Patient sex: M
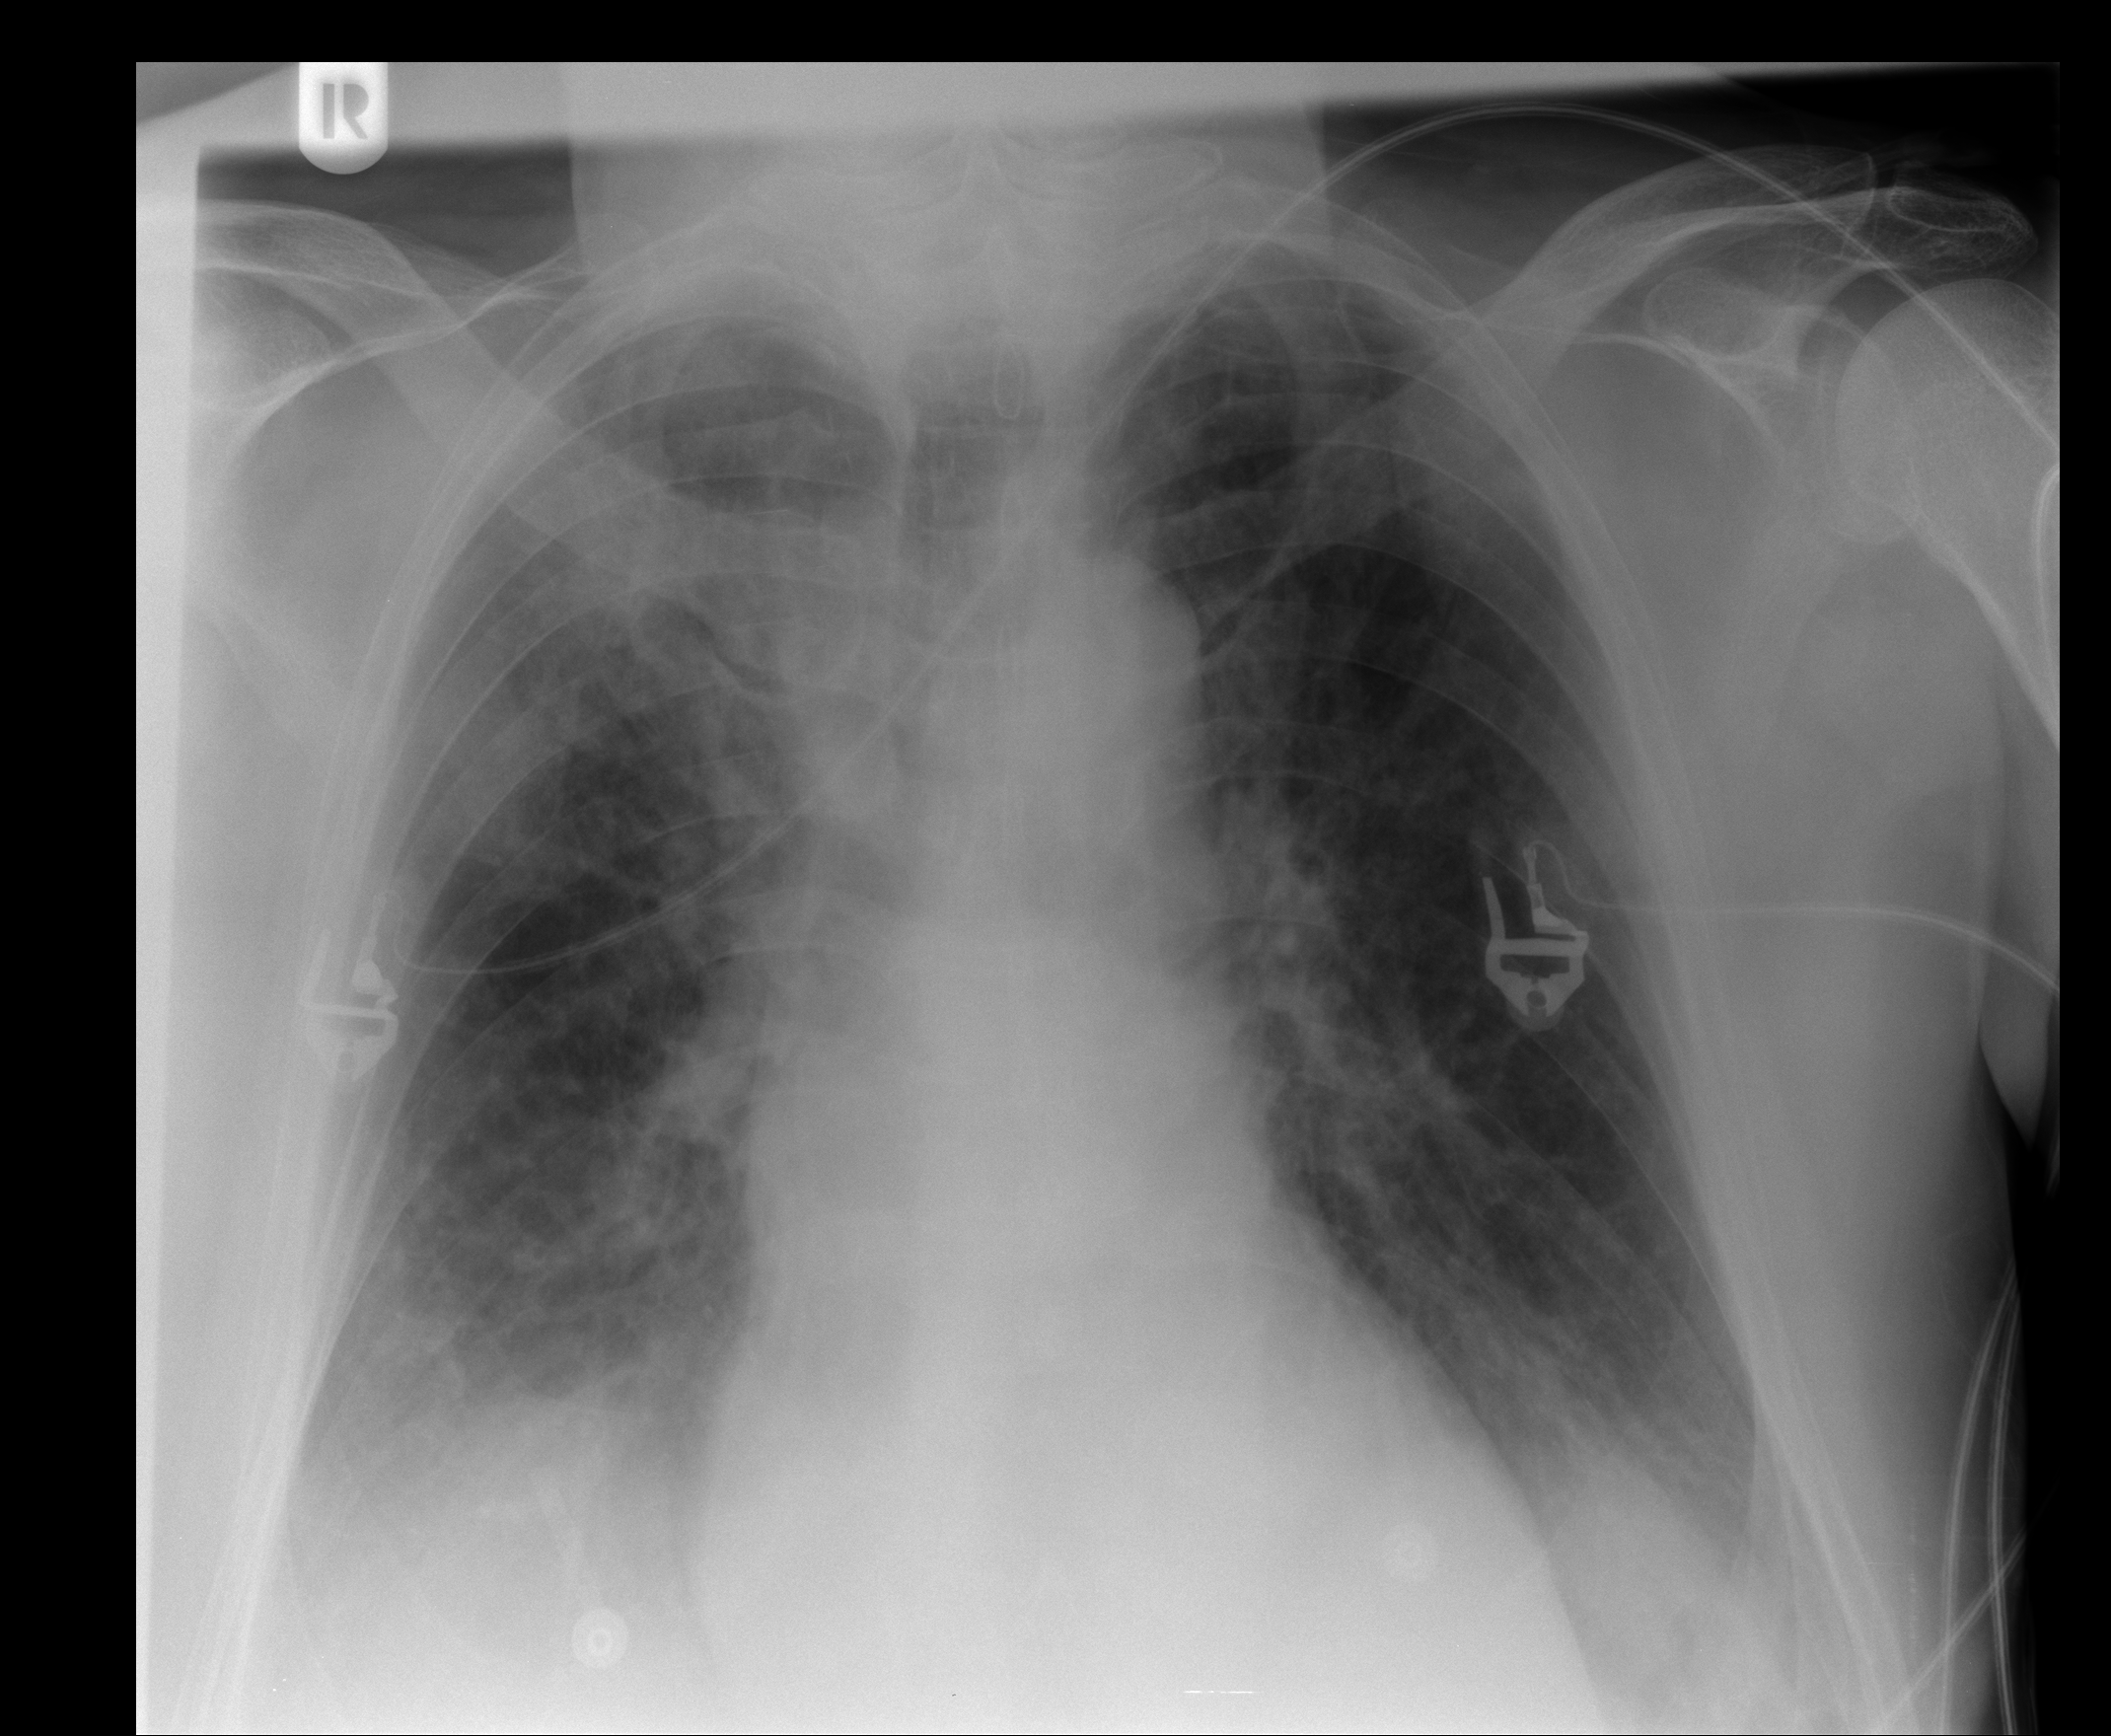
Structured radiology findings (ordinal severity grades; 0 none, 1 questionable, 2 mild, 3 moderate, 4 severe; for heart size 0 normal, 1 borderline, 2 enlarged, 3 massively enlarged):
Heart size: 1
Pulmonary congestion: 2
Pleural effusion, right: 2
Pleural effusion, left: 2
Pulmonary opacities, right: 3
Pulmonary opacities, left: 3
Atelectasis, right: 2
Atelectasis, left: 1